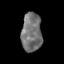
Tissue: skin
Cell type: Epithelial cells
Senescence score: 0.2842
Nuclear area (px): 774
Mean DAPI intensity: 115.426